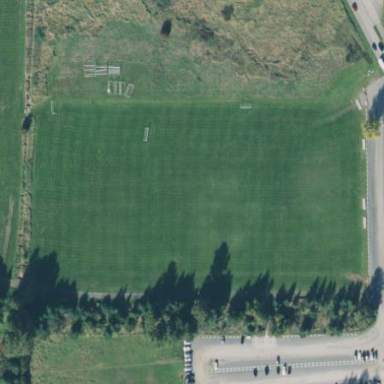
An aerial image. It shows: Pitch designated as leisure land.